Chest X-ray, PA view. Patient: 60 years old, sex M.
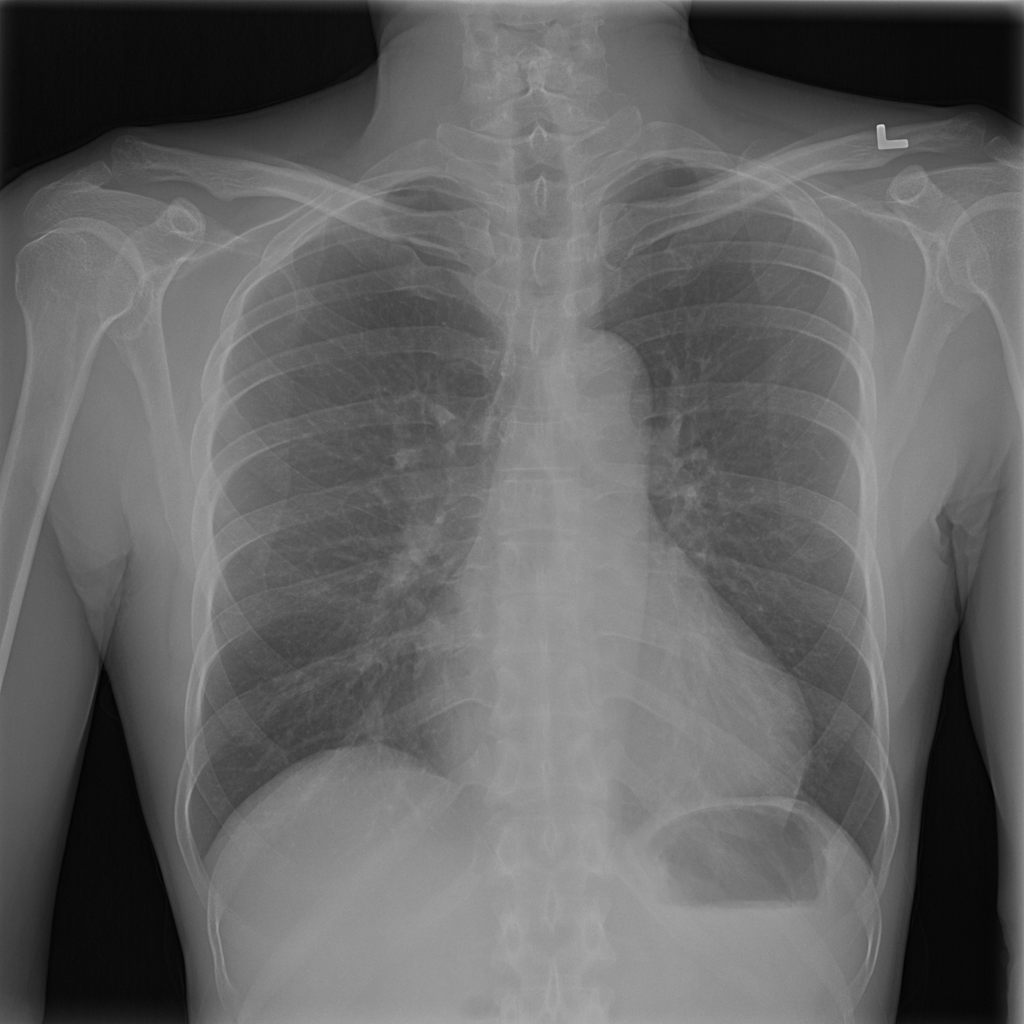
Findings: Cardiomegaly